Aerial crown-view tile of a tropical tree (Barro Colorado Island, Panama), acquired 20250715:
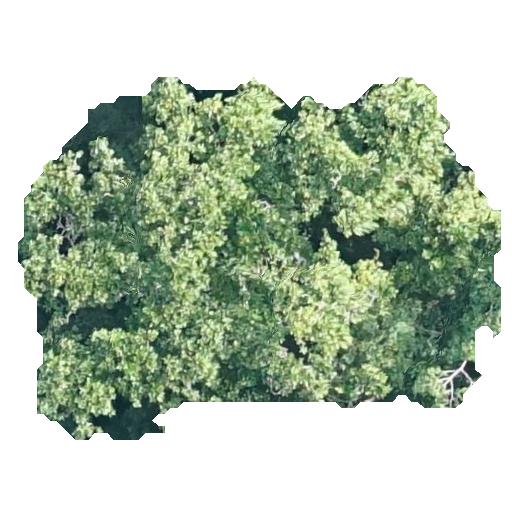
Species: Anacardium excelsum
GBIF accepted scientific name: Anacardium excelsum
Crown area: 203.398 m²